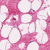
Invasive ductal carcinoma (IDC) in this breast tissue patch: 0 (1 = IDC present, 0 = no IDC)